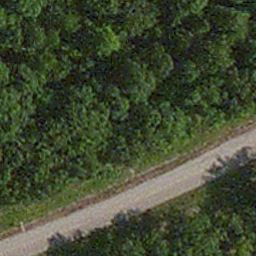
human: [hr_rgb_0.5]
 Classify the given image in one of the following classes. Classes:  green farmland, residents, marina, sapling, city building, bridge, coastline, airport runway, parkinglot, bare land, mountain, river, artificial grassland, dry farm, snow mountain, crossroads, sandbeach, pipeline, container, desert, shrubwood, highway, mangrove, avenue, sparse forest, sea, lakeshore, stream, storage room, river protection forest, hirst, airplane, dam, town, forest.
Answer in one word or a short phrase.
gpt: avenue